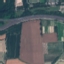
Label: Highway